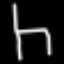
Label: chair